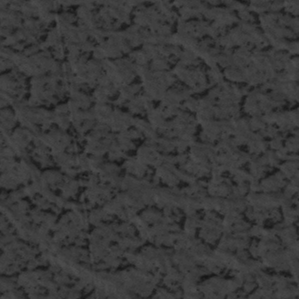
Label: frost